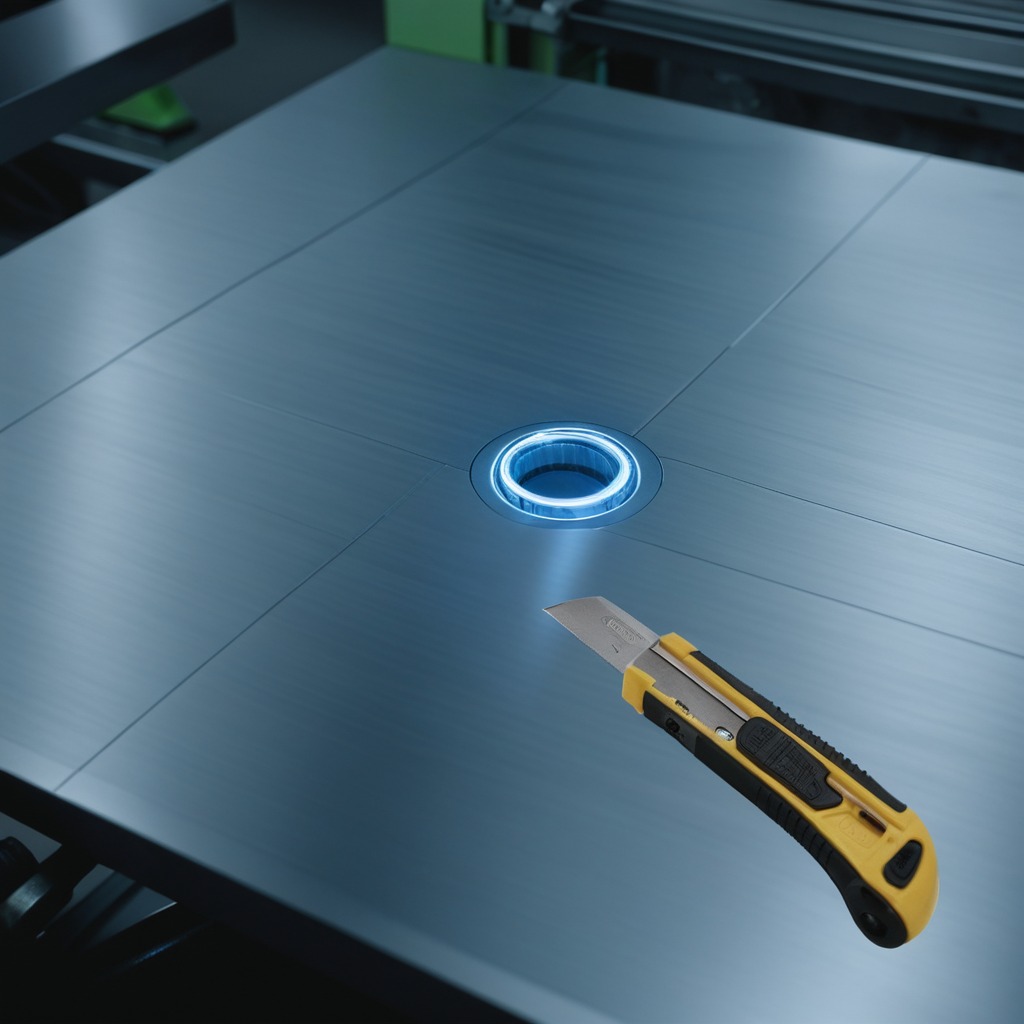
A utility knife is lying on the metal table.